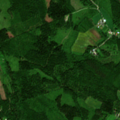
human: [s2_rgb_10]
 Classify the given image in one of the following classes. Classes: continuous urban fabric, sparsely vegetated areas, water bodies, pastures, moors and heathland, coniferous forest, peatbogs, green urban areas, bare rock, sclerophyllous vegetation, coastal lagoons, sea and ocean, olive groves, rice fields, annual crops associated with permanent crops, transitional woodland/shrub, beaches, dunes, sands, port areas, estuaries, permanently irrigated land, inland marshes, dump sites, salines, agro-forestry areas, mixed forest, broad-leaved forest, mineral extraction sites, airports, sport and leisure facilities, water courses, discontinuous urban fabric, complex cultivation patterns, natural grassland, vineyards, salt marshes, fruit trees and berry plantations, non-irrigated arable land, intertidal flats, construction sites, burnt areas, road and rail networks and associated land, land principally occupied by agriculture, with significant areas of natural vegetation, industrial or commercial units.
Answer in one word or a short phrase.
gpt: land principally occupied by agriculture, with significant areas of natural vegetation, broad-leaved forest, mixed forest